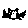
Label: cat